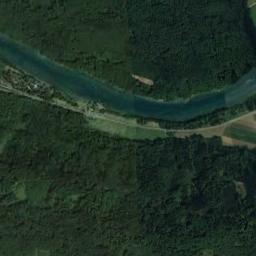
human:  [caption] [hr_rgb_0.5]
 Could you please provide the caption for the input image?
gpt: The river goes through green farmland and trees .

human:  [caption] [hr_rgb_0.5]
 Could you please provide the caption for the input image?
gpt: A curvy turquoise river with green forests and houses on both sides .

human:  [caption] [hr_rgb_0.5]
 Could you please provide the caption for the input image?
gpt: Many trees are around the river .

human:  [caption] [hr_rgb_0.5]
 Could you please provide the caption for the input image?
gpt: The deep blue river goes through the forest .

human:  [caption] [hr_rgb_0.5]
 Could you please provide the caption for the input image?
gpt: There are green forests near the river .